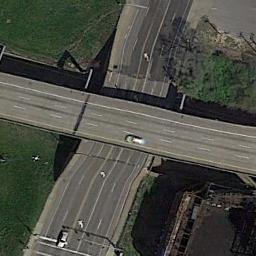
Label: overpass